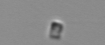
Label: Chaetoceros_tenuissimus